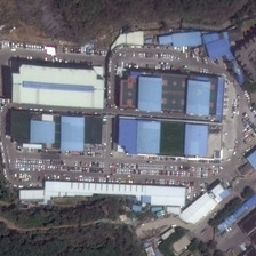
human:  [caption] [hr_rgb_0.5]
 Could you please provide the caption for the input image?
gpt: There are four large factory buildings and lots of parking lots in this area.

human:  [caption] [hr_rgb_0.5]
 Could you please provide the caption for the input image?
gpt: Two large facotry buildings stand in this area where many parking lots park.

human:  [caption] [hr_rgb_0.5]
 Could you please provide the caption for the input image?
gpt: some industrial buildings with parking lots and basketball fields are surrounded by green trees .

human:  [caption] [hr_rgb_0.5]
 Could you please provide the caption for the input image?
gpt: the industrial in the mountain area includes blue workshops .

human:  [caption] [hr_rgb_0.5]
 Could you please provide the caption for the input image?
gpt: four large faculty buildings stand in this area where a lot of car parking.